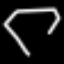
Label: diamond